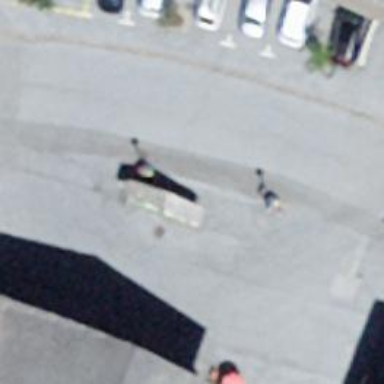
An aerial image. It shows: Bus stop with platform for public transport.